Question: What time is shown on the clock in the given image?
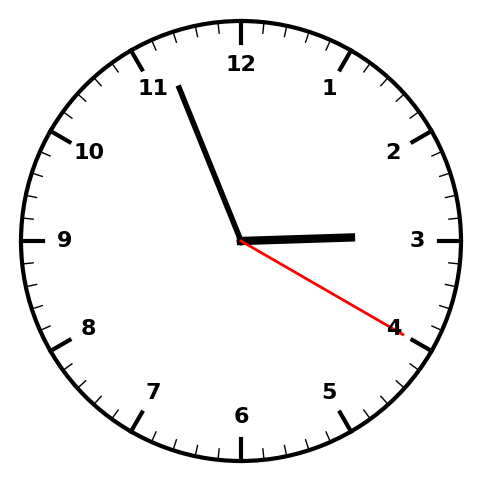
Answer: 02:56:20